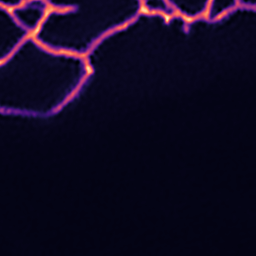
Label: Super-resolution ER image